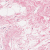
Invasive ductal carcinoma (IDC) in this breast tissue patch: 0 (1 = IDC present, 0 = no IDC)